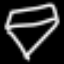
Label: diamond